This grayscale texture is a bearing vibration snapshot reshaped row-by-row into a square image. Classify the bearing condition as one of: normal, inner_race, outer_race, ball.
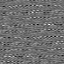
Answer: outer_race